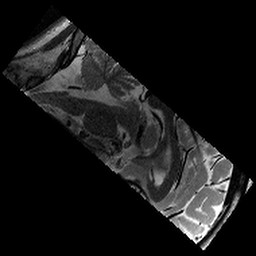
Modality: T2w
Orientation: sagittal
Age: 14
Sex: female
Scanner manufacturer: siemens
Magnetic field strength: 3 T
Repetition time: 9.23 s
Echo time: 0.067 s